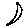
Label: moon